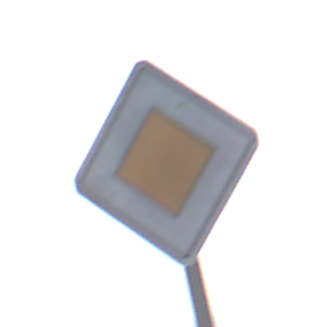
Verkehrszeichen: Vorfahrtsstrasse
Umgebung: Outdoor, Nature
Tageszeit: Midday
Wetter: PartlyCloudy
Licht: Natural
Jahreszeit: NotSpecified
Kontrast: HighContrast